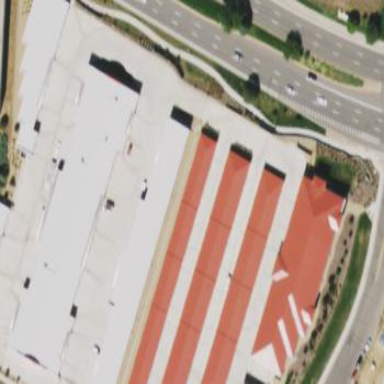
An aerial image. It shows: Building used for storage rental.